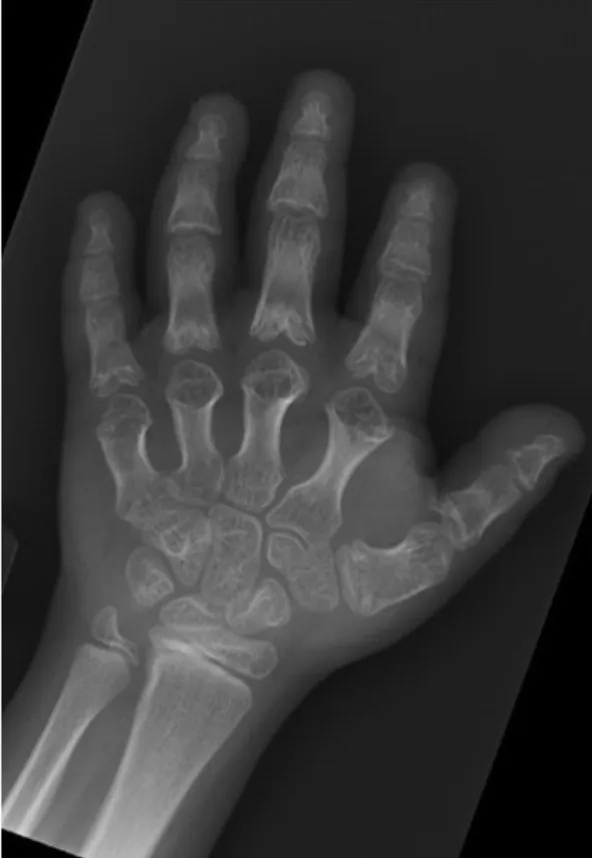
Brachydactyly and cone shaped epiphyses seen in patient which is characteristic of ACRDYS.
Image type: radiology (x_ray)